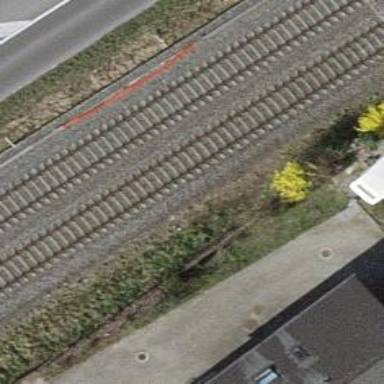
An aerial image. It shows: Railway signal.